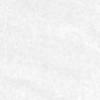
Label: no_change